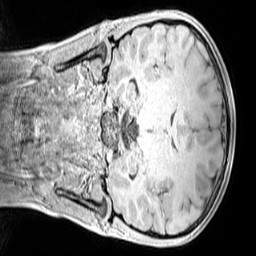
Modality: MP2RAGE
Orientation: coronal
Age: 13
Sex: female
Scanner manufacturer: siemens
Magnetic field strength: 3 T
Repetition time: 4 s
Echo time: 0.00299 s